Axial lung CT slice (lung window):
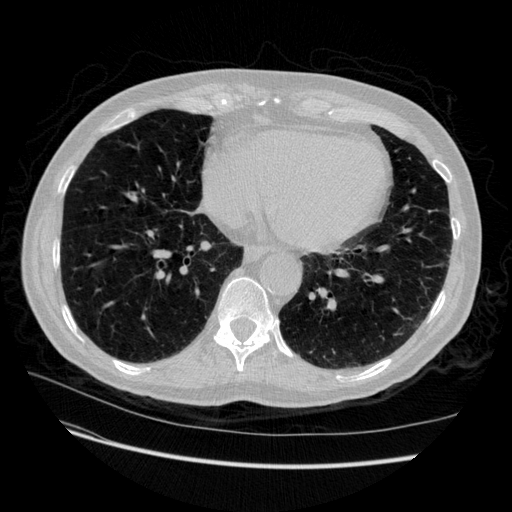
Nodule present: no